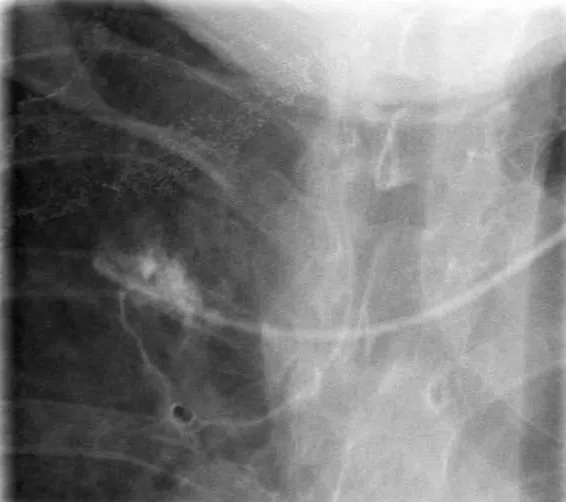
Injection of contrast medium via the port catheter. Paravasal and intrabronchial drainage of the applied contrast.
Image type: radiology (x_ray)